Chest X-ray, AP view. Patient: 46 years old, sex M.
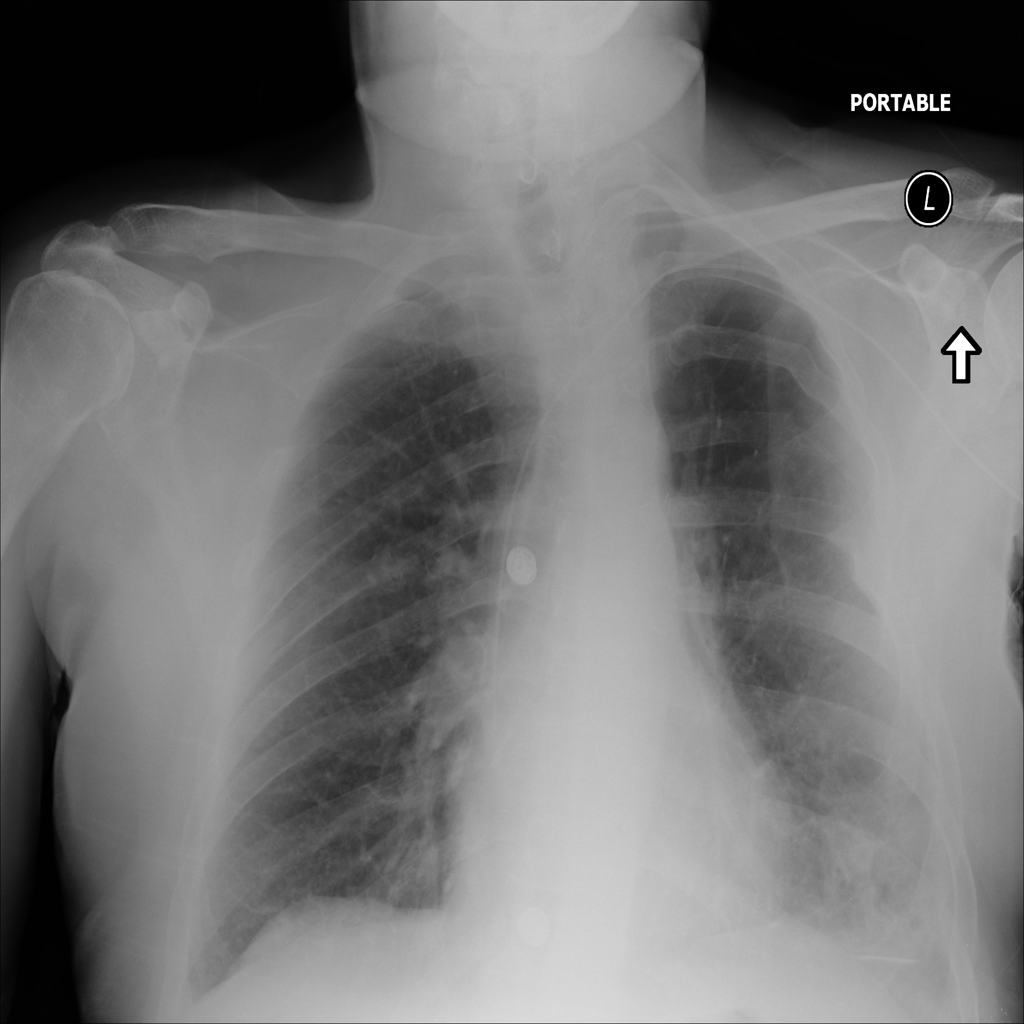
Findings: No Finding